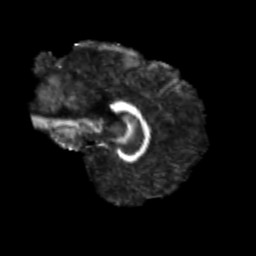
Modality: FA
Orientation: sagittal
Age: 24
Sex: male
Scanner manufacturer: siemens
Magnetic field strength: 3 T
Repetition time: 3.5 s
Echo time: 0.113 s